Field crop: tomato
Growth stage: 2
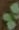
Species: solanum